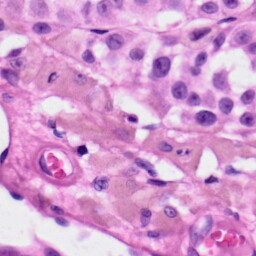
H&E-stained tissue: Skin